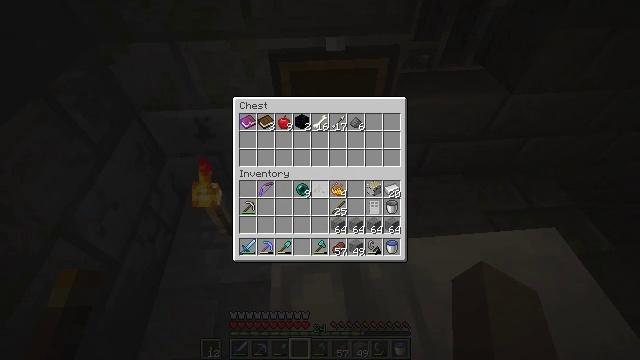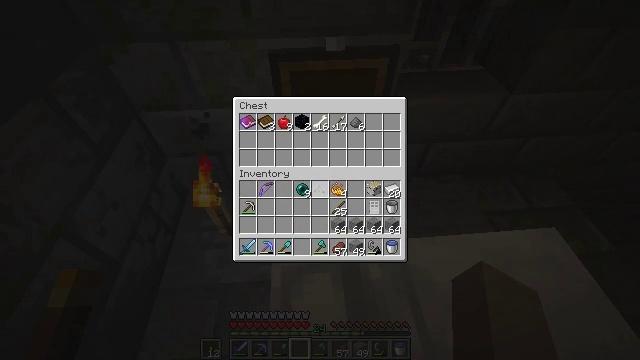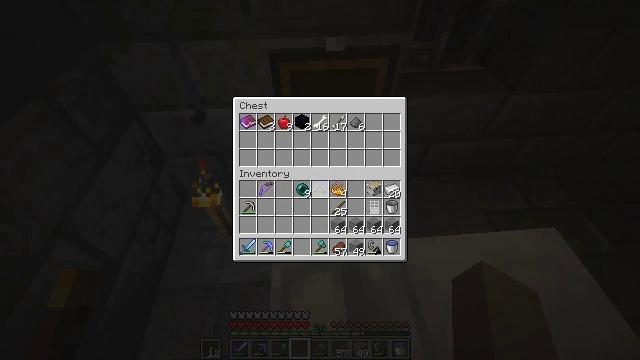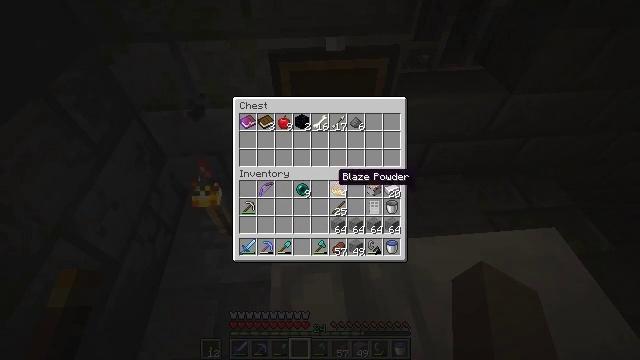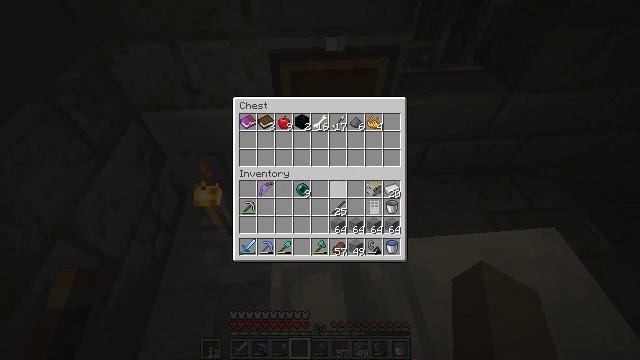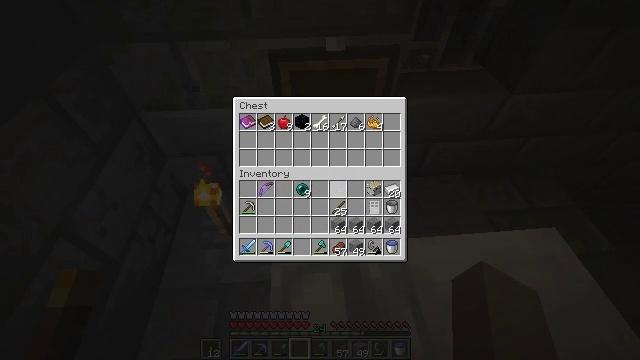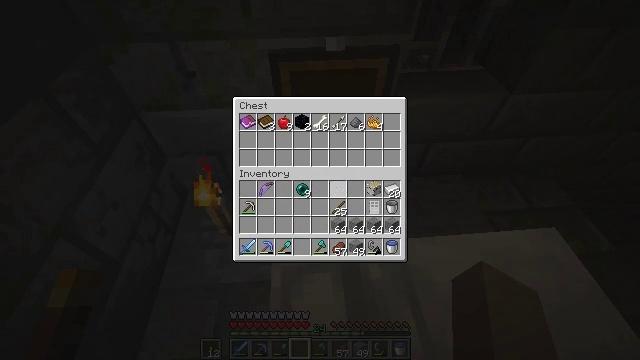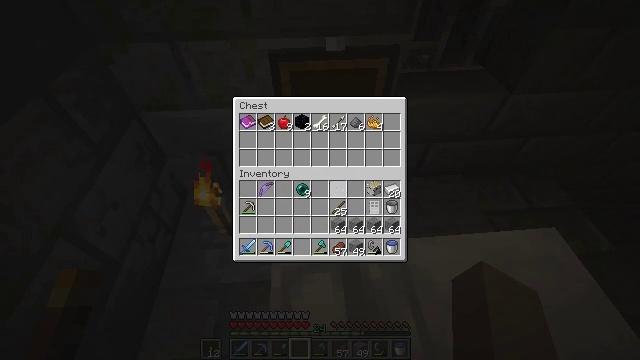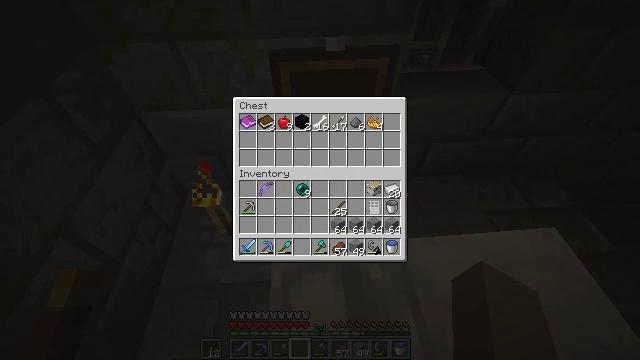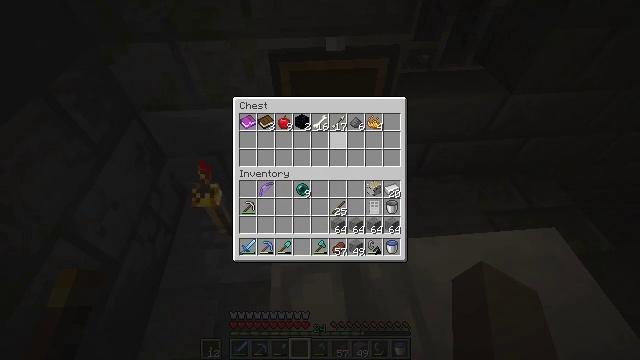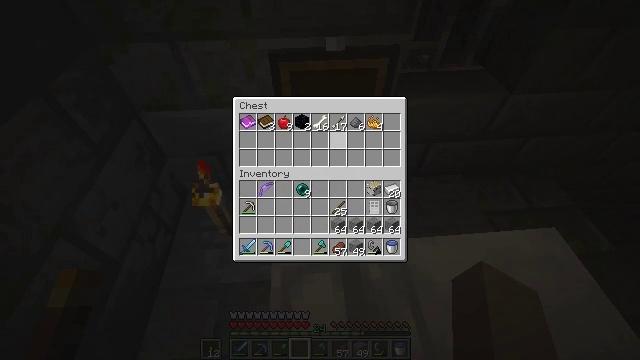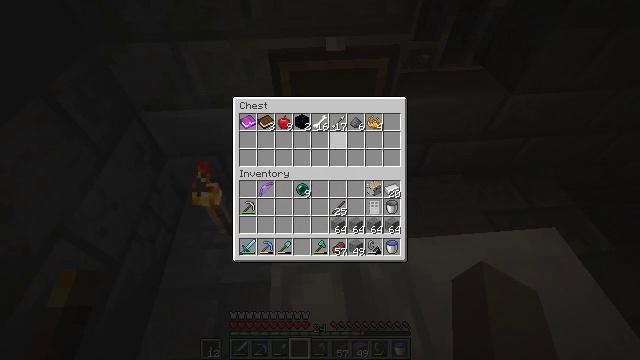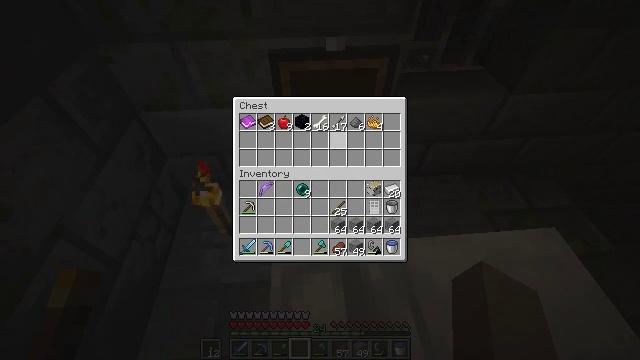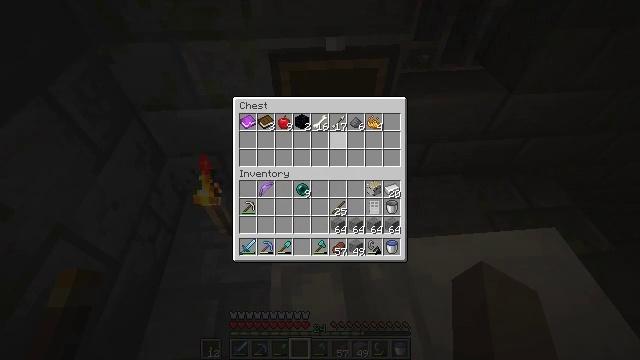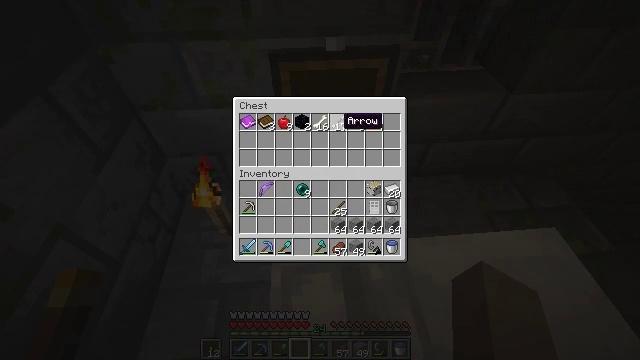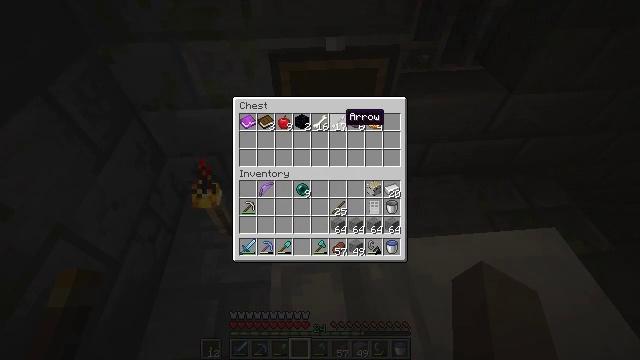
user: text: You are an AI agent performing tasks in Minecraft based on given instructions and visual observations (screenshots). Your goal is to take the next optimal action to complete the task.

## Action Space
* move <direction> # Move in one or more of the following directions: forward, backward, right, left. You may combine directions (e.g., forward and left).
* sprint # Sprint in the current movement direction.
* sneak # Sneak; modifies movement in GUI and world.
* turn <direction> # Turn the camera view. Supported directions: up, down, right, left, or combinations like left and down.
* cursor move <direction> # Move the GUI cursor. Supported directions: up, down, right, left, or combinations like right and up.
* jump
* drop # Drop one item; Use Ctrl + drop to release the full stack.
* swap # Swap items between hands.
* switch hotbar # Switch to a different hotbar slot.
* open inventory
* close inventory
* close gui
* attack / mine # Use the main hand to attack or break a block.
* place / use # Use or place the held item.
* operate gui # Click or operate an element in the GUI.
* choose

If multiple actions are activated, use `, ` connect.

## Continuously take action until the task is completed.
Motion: motion action
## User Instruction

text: Remove an iron door from the inventory.
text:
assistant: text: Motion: sneak, attack / mine
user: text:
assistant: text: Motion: sneak, attack / mine
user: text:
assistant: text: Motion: sneak
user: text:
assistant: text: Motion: sneak, attack / mine
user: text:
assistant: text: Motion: sneak, attack / mine
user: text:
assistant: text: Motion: sneak, attack / mine
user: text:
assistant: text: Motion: sneak
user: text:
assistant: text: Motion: sneak, turn up
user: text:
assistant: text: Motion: sneak, turn up
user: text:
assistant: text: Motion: sneak
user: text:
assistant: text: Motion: sneak
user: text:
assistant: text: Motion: no_op
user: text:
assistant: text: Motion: no_op
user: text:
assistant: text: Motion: no_op
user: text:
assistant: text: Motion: no_op
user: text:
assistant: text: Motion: no_op
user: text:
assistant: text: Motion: attack / mine
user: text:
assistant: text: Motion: attack / mine
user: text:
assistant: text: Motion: turn left and down
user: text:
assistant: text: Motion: turn left and down
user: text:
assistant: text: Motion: turn left and down
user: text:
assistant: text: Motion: turn left and down
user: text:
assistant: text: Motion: turn left
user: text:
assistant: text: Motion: no_op
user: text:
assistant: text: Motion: no_op
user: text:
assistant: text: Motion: no_op
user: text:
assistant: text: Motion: no_op
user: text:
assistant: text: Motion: no_op
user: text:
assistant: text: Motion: use / place
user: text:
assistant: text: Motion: use / place